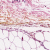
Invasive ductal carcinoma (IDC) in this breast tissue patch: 0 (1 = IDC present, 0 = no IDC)